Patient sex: M
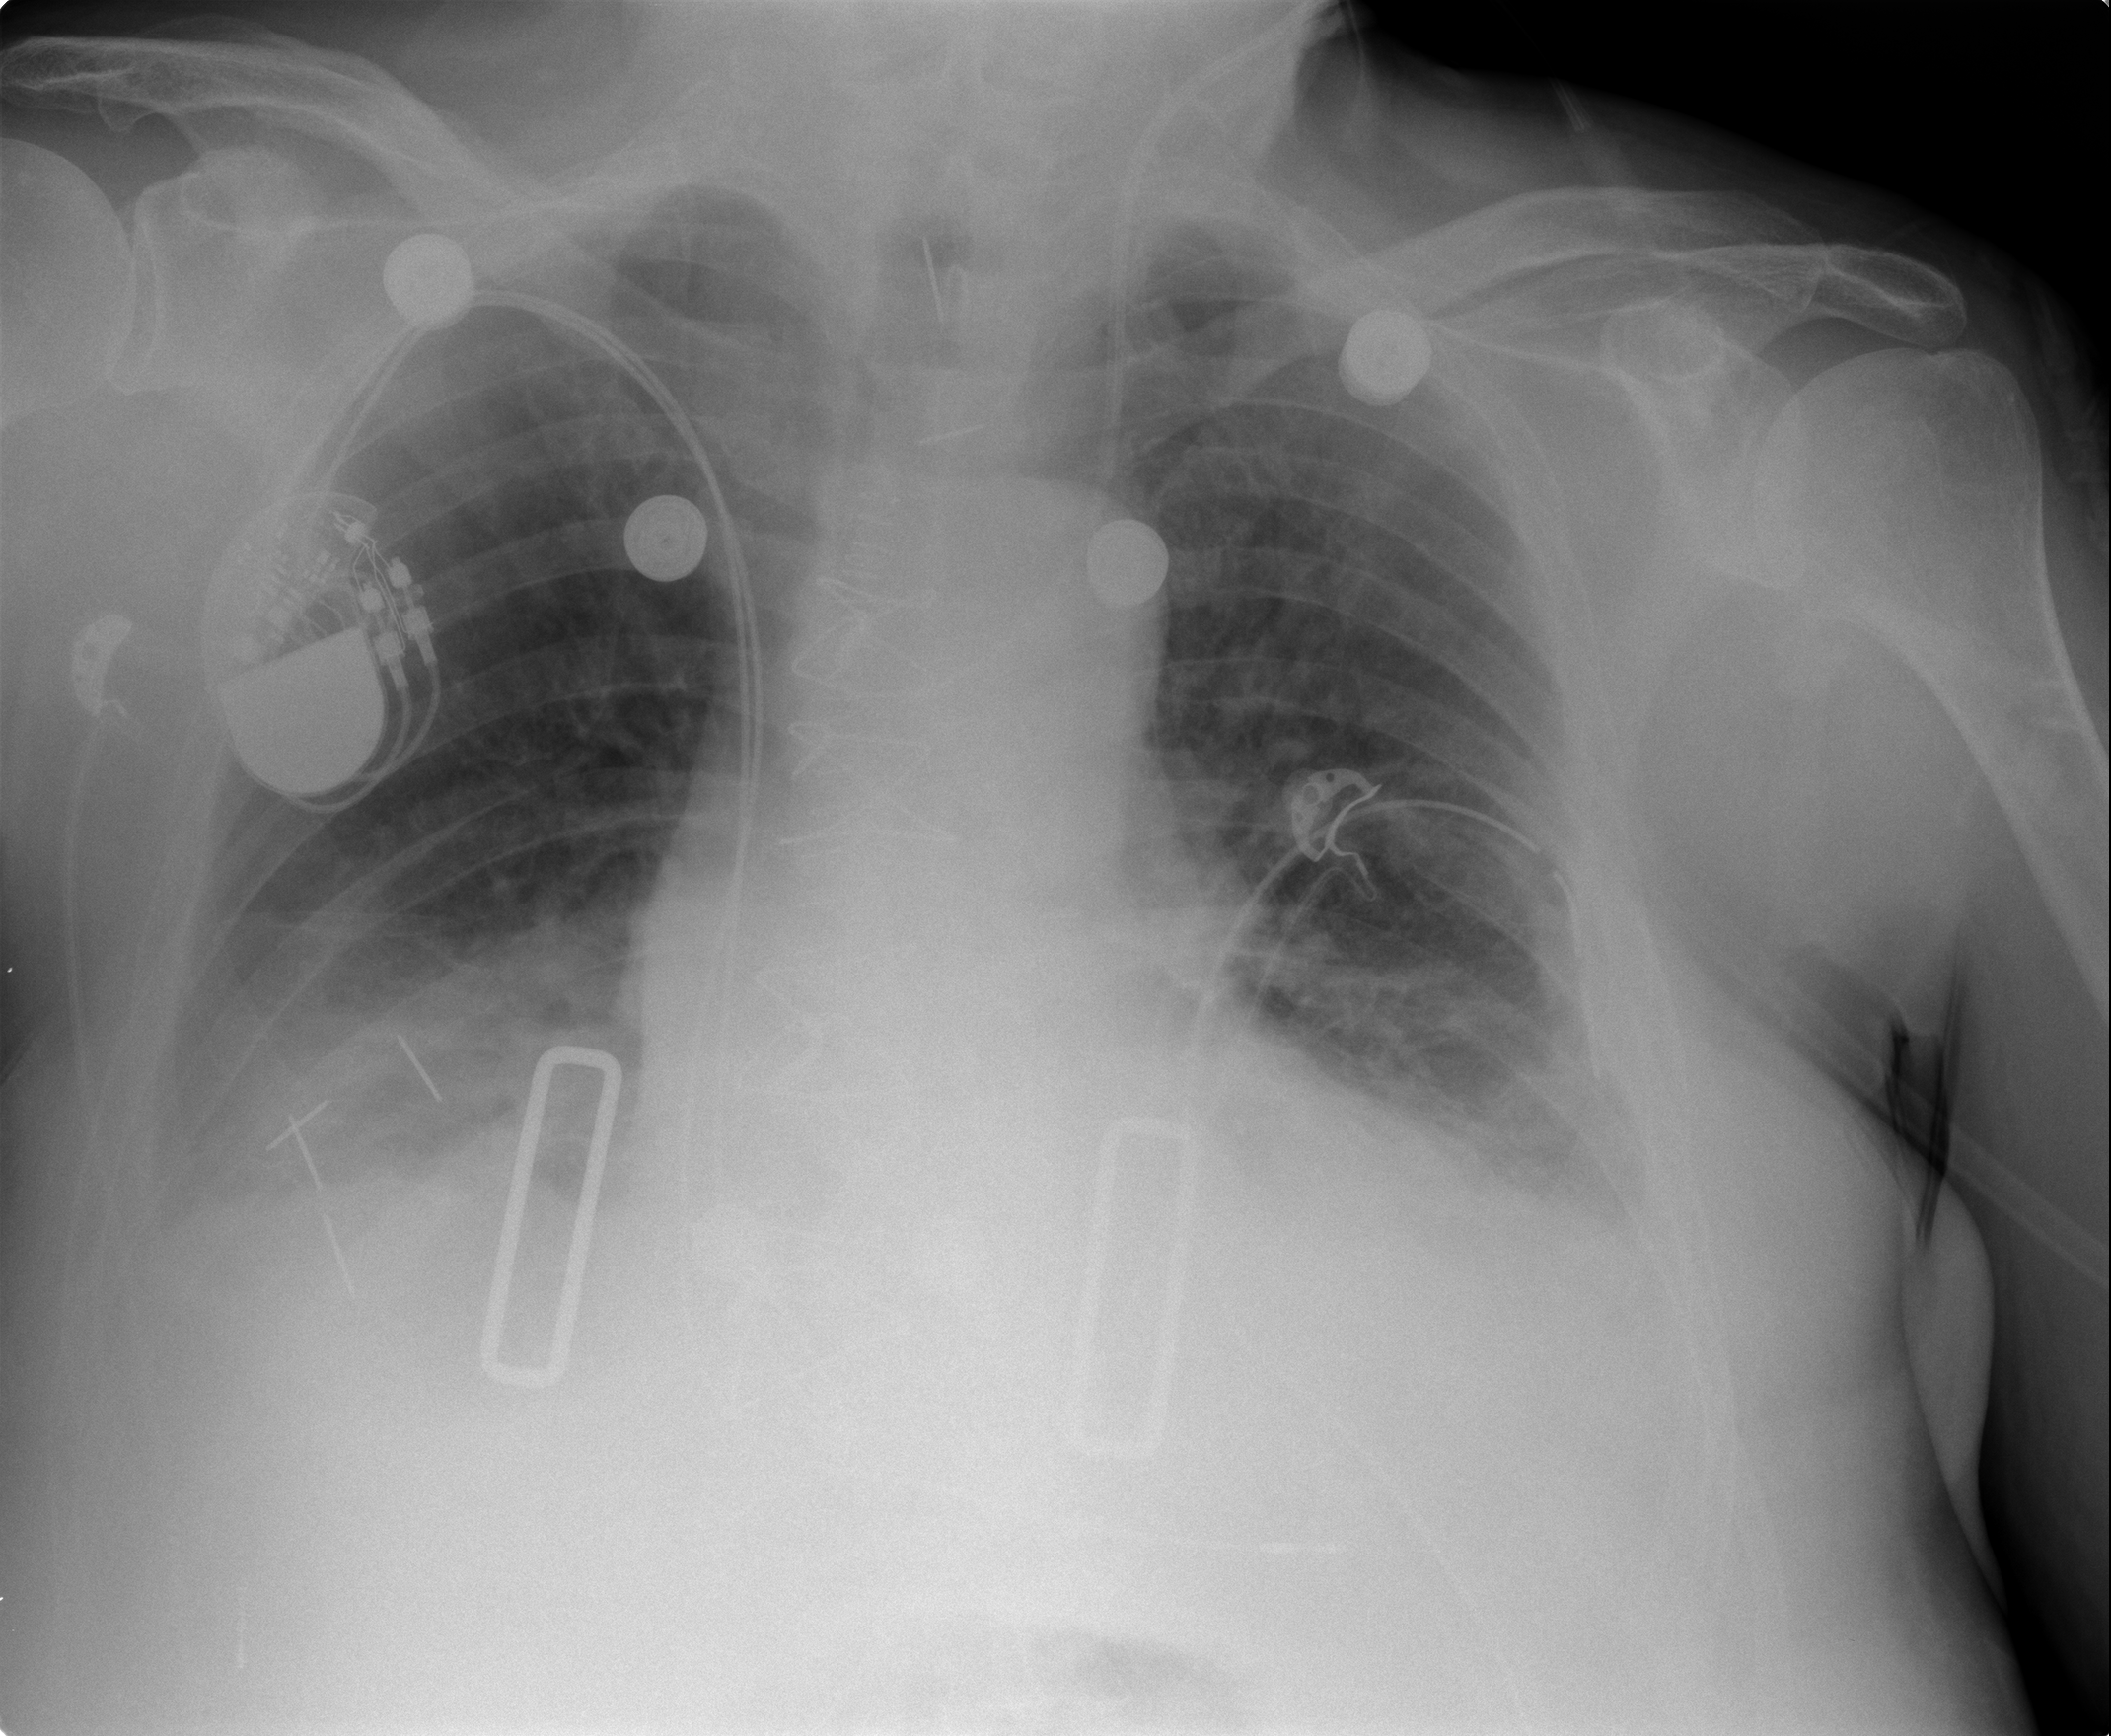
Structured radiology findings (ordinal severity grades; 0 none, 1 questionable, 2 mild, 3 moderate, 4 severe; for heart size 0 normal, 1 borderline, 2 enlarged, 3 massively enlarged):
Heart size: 2
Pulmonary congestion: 1
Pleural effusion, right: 2
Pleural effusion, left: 2
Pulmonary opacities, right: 1
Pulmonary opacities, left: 1
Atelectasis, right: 2
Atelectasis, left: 2